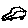
Label: car